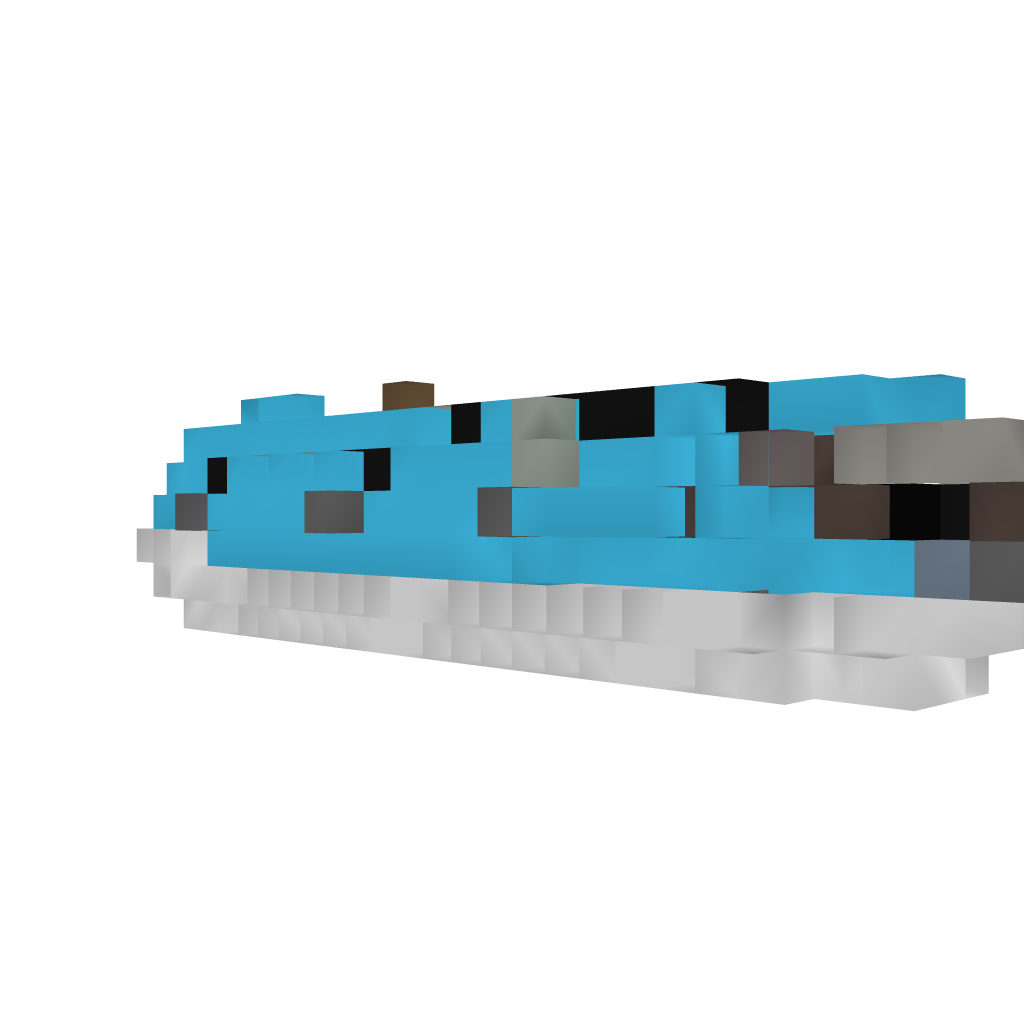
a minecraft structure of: Submersible Torpedo Airship - Minnow Mk II